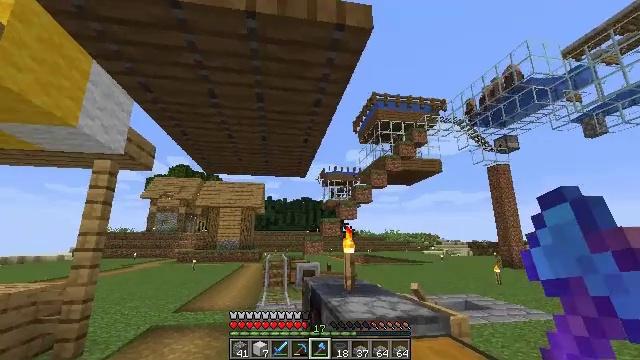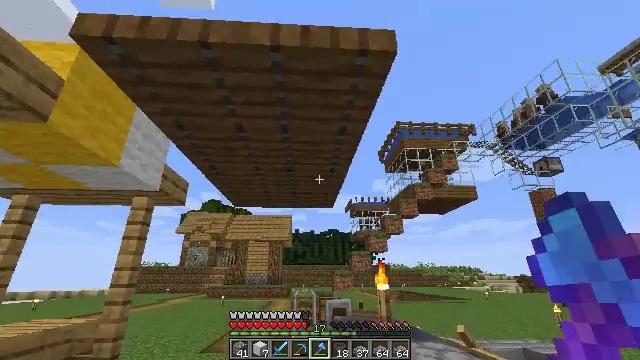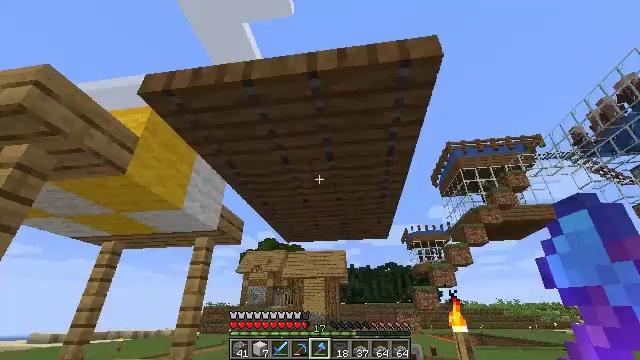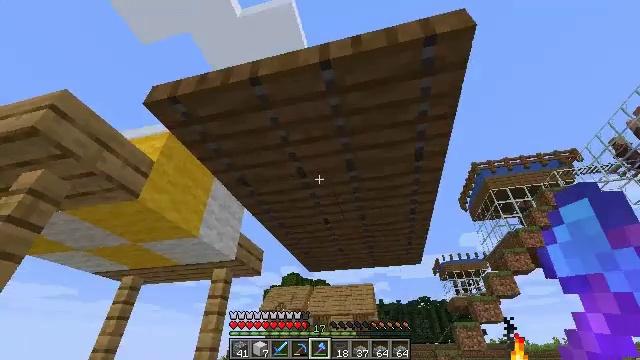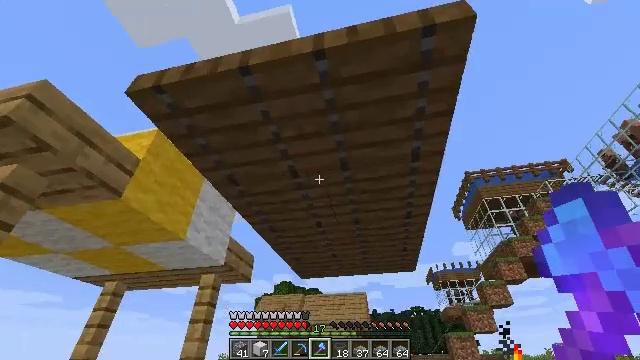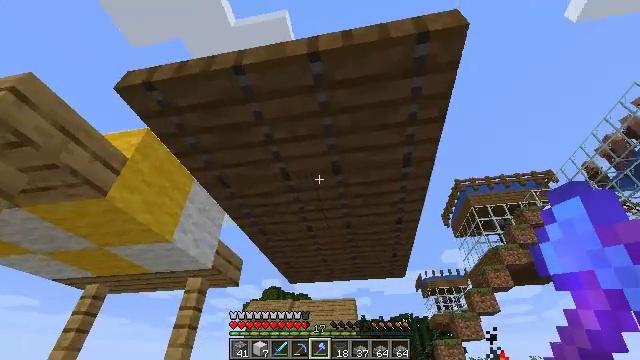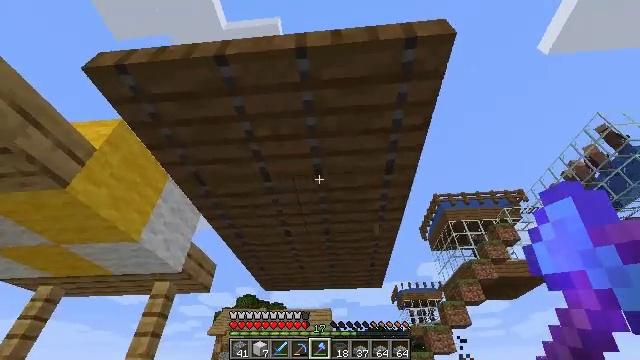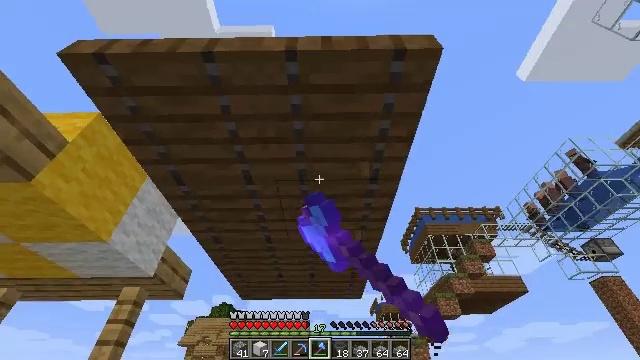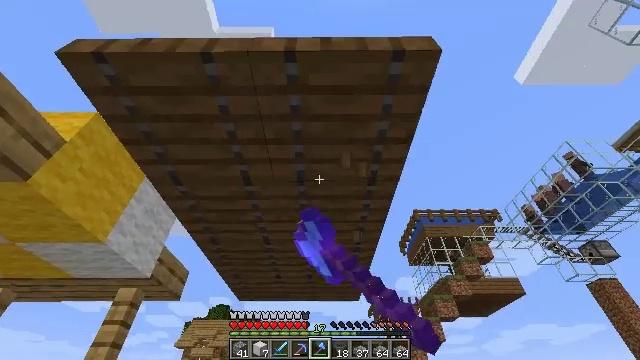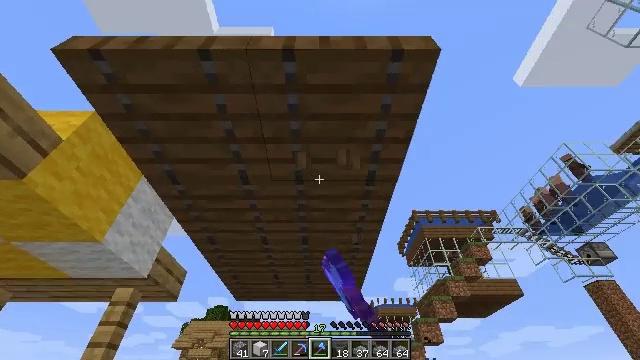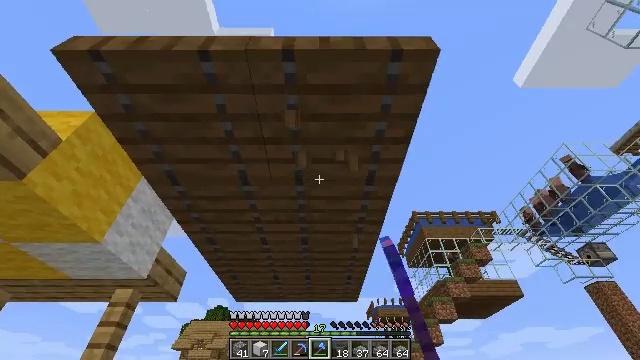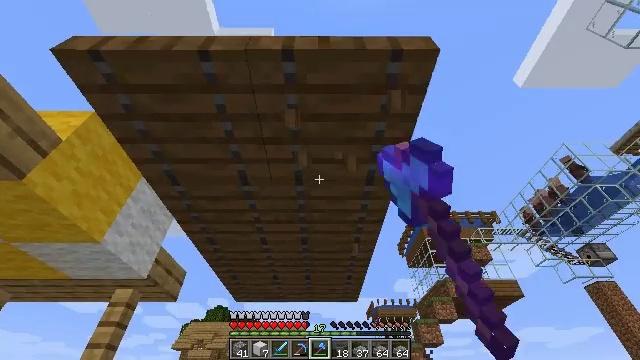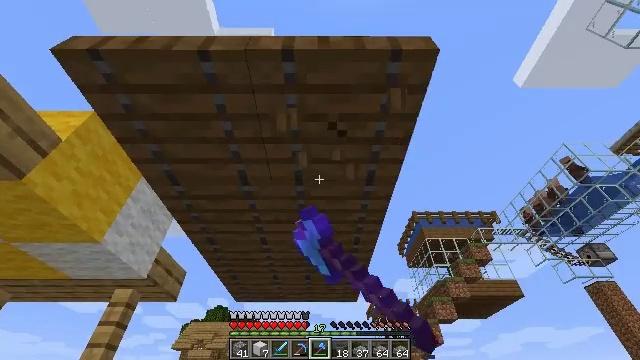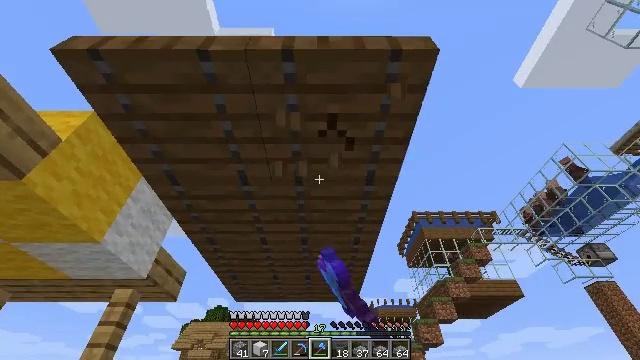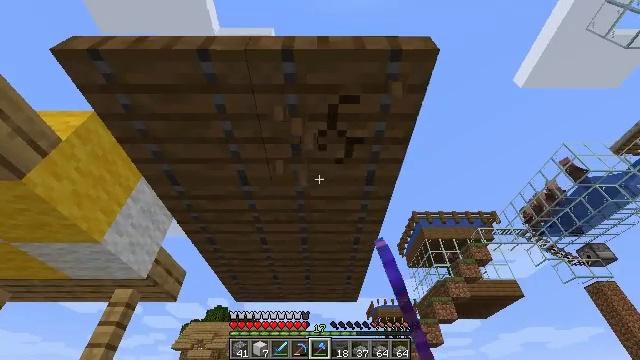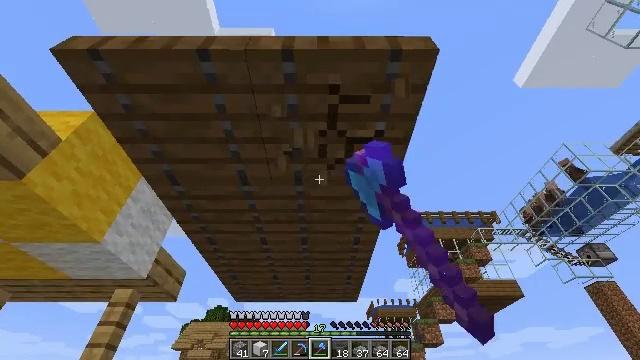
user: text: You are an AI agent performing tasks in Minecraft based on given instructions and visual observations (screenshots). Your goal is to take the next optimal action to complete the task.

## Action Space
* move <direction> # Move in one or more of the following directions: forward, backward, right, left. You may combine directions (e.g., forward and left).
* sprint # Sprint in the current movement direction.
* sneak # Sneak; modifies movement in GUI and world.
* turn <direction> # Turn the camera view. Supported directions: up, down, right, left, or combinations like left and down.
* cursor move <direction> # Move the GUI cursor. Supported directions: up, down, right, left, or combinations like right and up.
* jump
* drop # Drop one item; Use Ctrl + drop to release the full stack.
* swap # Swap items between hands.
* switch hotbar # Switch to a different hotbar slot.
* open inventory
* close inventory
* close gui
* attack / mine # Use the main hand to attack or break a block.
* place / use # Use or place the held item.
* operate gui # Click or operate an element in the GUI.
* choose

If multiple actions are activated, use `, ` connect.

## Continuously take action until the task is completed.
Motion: motion action
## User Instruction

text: Destroy the spruce trapdoor to collect it.
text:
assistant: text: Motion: move forward, turn left and up
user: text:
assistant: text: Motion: move forward, turn left and up
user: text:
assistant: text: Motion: move forward, turn left and up
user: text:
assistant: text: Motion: turn right and up
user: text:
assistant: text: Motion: turn right and up
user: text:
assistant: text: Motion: turn right and up, attack / mine
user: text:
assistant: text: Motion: turn right and up, attack / mine
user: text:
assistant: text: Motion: attack / mine
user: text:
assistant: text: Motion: attack / mine
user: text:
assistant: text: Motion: attack / mine
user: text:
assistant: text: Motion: attack / mine
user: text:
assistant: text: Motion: attack / mine
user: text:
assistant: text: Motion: attack / mine
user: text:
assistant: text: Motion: attack / mine
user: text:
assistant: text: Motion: attack / mine
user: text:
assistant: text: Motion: attack / mine
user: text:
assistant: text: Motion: move forward, attack / mine
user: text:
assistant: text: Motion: move forward, attack / mine
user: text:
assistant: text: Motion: move forward, attack / mine
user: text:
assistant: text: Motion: move forward, attack / mine
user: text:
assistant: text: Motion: attack / mine
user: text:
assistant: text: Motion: attack / mine
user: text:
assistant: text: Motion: attack / mine
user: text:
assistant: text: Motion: attack / mine
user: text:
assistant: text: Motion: attack / mine
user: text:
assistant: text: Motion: attack / mine
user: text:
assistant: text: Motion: attack / mine
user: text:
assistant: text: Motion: attack / mine
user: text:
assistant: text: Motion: attack / mine
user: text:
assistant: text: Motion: turn up, attack / mine